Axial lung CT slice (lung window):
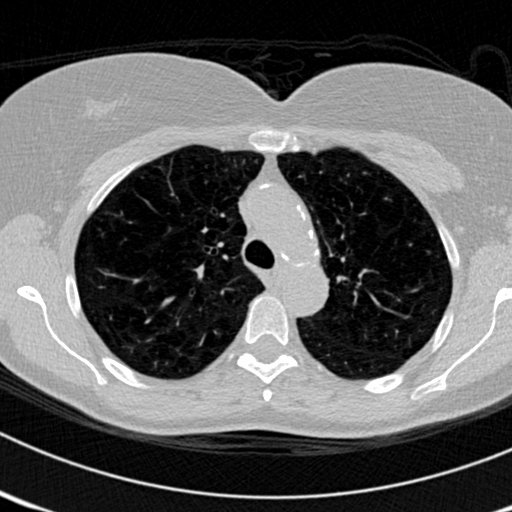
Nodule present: no